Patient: sex M, age 57
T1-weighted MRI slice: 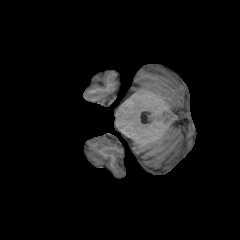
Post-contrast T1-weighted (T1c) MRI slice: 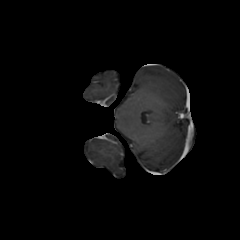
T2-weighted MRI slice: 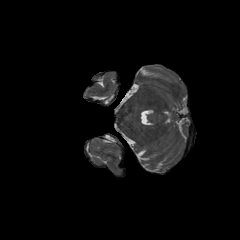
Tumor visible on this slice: no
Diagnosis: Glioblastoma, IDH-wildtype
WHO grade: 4